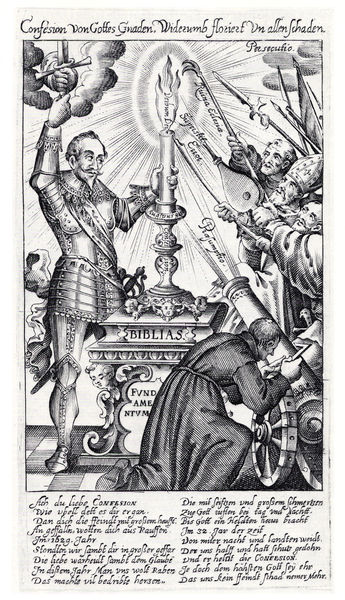
Titel: Confesion von Gottes Gnaden
Institution: (Seriendruck)
Schlagwörter: feder, feuer, gott, hand, himmel, kämpfer, mann, wolken, grau, hell, hut, lampe, licht, männer, schwarz, skizze, symbol, tisch, weiss, wolke, bart, barock, bibel, sockel, innenraum, wind, kirche, sonne, gewand, instrumente, schrift, papier, fahne, grafik, graphik, spalten, rad, krieg, bischof, lanze, soldaten, karikatur, inschrift, kerze, leuchter, deutsch, podest, leuchten, kanone, flamme, buch, kreuz, religion, flammen, strahlen, druck, druckgrafik, radierung, stich, seite, fliesen, illustration, schwarzweiß, schwert, text, waffen, soldat, überschrift, ritter, rüstung, spitzbart, altar, pult, buchdruck, buchseite, harnisch, pfarrer, kniend, mittelalter, krieger, priester, mönch, lanzen, speer, speere, fackel, blasen, schießen, latein, strahlenkranz, eroberer, blasebalg, papaier, von gottes gnaden, gelöbnis, kerzenflamme, deuer, bekenntnis, 17. jhd, biblias, confesion, zünden, schwertz, confession